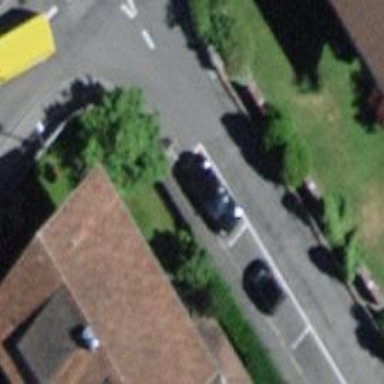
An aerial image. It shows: Residential road with asphalt surface and sidewalk on the left.